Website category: auto
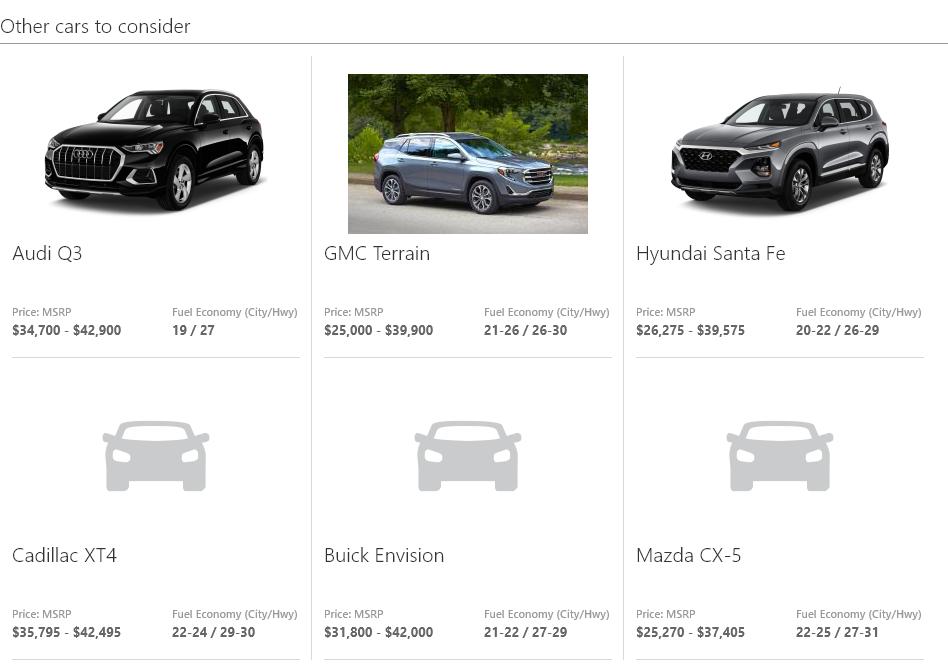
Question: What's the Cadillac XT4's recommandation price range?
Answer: $35,795 - $42,495

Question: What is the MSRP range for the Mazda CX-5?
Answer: $25,270 - $37,405

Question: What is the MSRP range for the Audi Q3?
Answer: $34,700 - $42,900

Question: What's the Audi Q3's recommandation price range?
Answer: $34,700 - $42,900

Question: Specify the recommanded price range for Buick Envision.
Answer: $31,800 - $42,000

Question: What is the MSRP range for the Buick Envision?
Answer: $31,800 - $42,000

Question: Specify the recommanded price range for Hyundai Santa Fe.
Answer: $26,275 - $39,575

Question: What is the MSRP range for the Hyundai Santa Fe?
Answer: $26,275 - $39,575

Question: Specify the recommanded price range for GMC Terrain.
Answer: $25,000 - $39,900

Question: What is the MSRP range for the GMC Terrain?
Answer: $25,000 - $39,900

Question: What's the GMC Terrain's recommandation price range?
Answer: $25,000 - $39,900

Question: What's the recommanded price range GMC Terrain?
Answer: $25,000 - $39,900

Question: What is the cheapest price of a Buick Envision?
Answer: $31,800

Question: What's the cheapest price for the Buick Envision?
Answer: $31,800

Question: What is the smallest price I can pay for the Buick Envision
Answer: $31,800

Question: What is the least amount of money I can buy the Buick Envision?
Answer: $31,800

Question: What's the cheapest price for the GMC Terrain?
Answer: $25,000

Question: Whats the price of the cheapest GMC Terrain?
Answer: $25,000

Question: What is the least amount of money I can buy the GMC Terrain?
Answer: $25,000

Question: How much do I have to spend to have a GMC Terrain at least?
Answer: $25,000

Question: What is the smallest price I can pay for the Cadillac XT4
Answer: $35,795

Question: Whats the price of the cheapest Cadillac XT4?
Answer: $35,795

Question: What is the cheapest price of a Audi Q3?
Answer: $34,700

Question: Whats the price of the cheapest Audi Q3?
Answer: $34,700

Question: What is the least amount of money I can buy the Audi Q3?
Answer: $34,700

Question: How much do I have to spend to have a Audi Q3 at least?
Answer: $34,700

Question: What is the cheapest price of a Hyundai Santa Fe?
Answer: $26,275

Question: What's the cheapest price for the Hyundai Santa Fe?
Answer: $26,275

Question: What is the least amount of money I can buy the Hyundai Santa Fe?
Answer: $26,275

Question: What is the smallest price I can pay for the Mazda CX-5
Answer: $25,270

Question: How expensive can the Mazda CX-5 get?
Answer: $37,405

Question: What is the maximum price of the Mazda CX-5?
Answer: $37,405

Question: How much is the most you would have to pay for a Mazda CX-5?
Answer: $37,405

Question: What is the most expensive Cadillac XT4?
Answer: $42,495

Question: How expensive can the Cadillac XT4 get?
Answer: $42,495

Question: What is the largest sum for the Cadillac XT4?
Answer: $42,495

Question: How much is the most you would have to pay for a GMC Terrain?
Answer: $39,900

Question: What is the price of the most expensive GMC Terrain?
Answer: $39,900

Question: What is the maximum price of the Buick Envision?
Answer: $42,000

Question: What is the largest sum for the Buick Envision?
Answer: $42,000

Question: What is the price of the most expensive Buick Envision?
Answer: $42,000

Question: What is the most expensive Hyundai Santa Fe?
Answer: $39,575

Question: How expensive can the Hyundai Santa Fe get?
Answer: $39,575

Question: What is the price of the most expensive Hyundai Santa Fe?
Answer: $39,575

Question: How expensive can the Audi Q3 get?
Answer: $42,900

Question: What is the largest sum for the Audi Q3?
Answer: $42,900

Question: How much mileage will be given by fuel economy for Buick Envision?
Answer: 21-22 / 27-29

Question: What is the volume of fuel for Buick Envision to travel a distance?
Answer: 21-22 / 27-29

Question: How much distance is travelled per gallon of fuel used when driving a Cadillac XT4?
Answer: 22-24 / 29-30

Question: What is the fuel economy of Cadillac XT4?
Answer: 22-24 / 29-30

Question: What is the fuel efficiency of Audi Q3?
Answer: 19 / 27

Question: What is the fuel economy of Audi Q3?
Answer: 19 / 27

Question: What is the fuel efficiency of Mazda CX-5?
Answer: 22-25 / 27-31

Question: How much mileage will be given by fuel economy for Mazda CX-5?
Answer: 22-25 / 27-31

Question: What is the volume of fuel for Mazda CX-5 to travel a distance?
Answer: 22-25 / 27-31

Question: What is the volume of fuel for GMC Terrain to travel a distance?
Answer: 21-26 / 26-30

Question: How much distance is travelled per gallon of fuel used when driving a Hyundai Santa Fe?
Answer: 20-22 / 26-29

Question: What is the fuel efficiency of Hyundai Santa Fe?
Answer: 20-22 / 26-29

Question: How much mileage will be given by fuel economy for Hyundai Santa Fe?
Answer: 20-22 / 26-29

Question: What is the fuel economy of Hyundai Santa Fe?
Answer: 20-22 / 26-29

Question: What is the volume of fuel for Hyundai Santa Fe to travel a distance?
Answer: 20-22 / 26-29

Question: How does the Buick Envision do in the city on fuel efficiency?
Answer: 21-22

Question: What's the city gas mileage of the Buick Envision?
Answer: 21-22

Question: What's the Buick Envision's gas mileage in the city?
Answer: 21-22